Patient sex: M
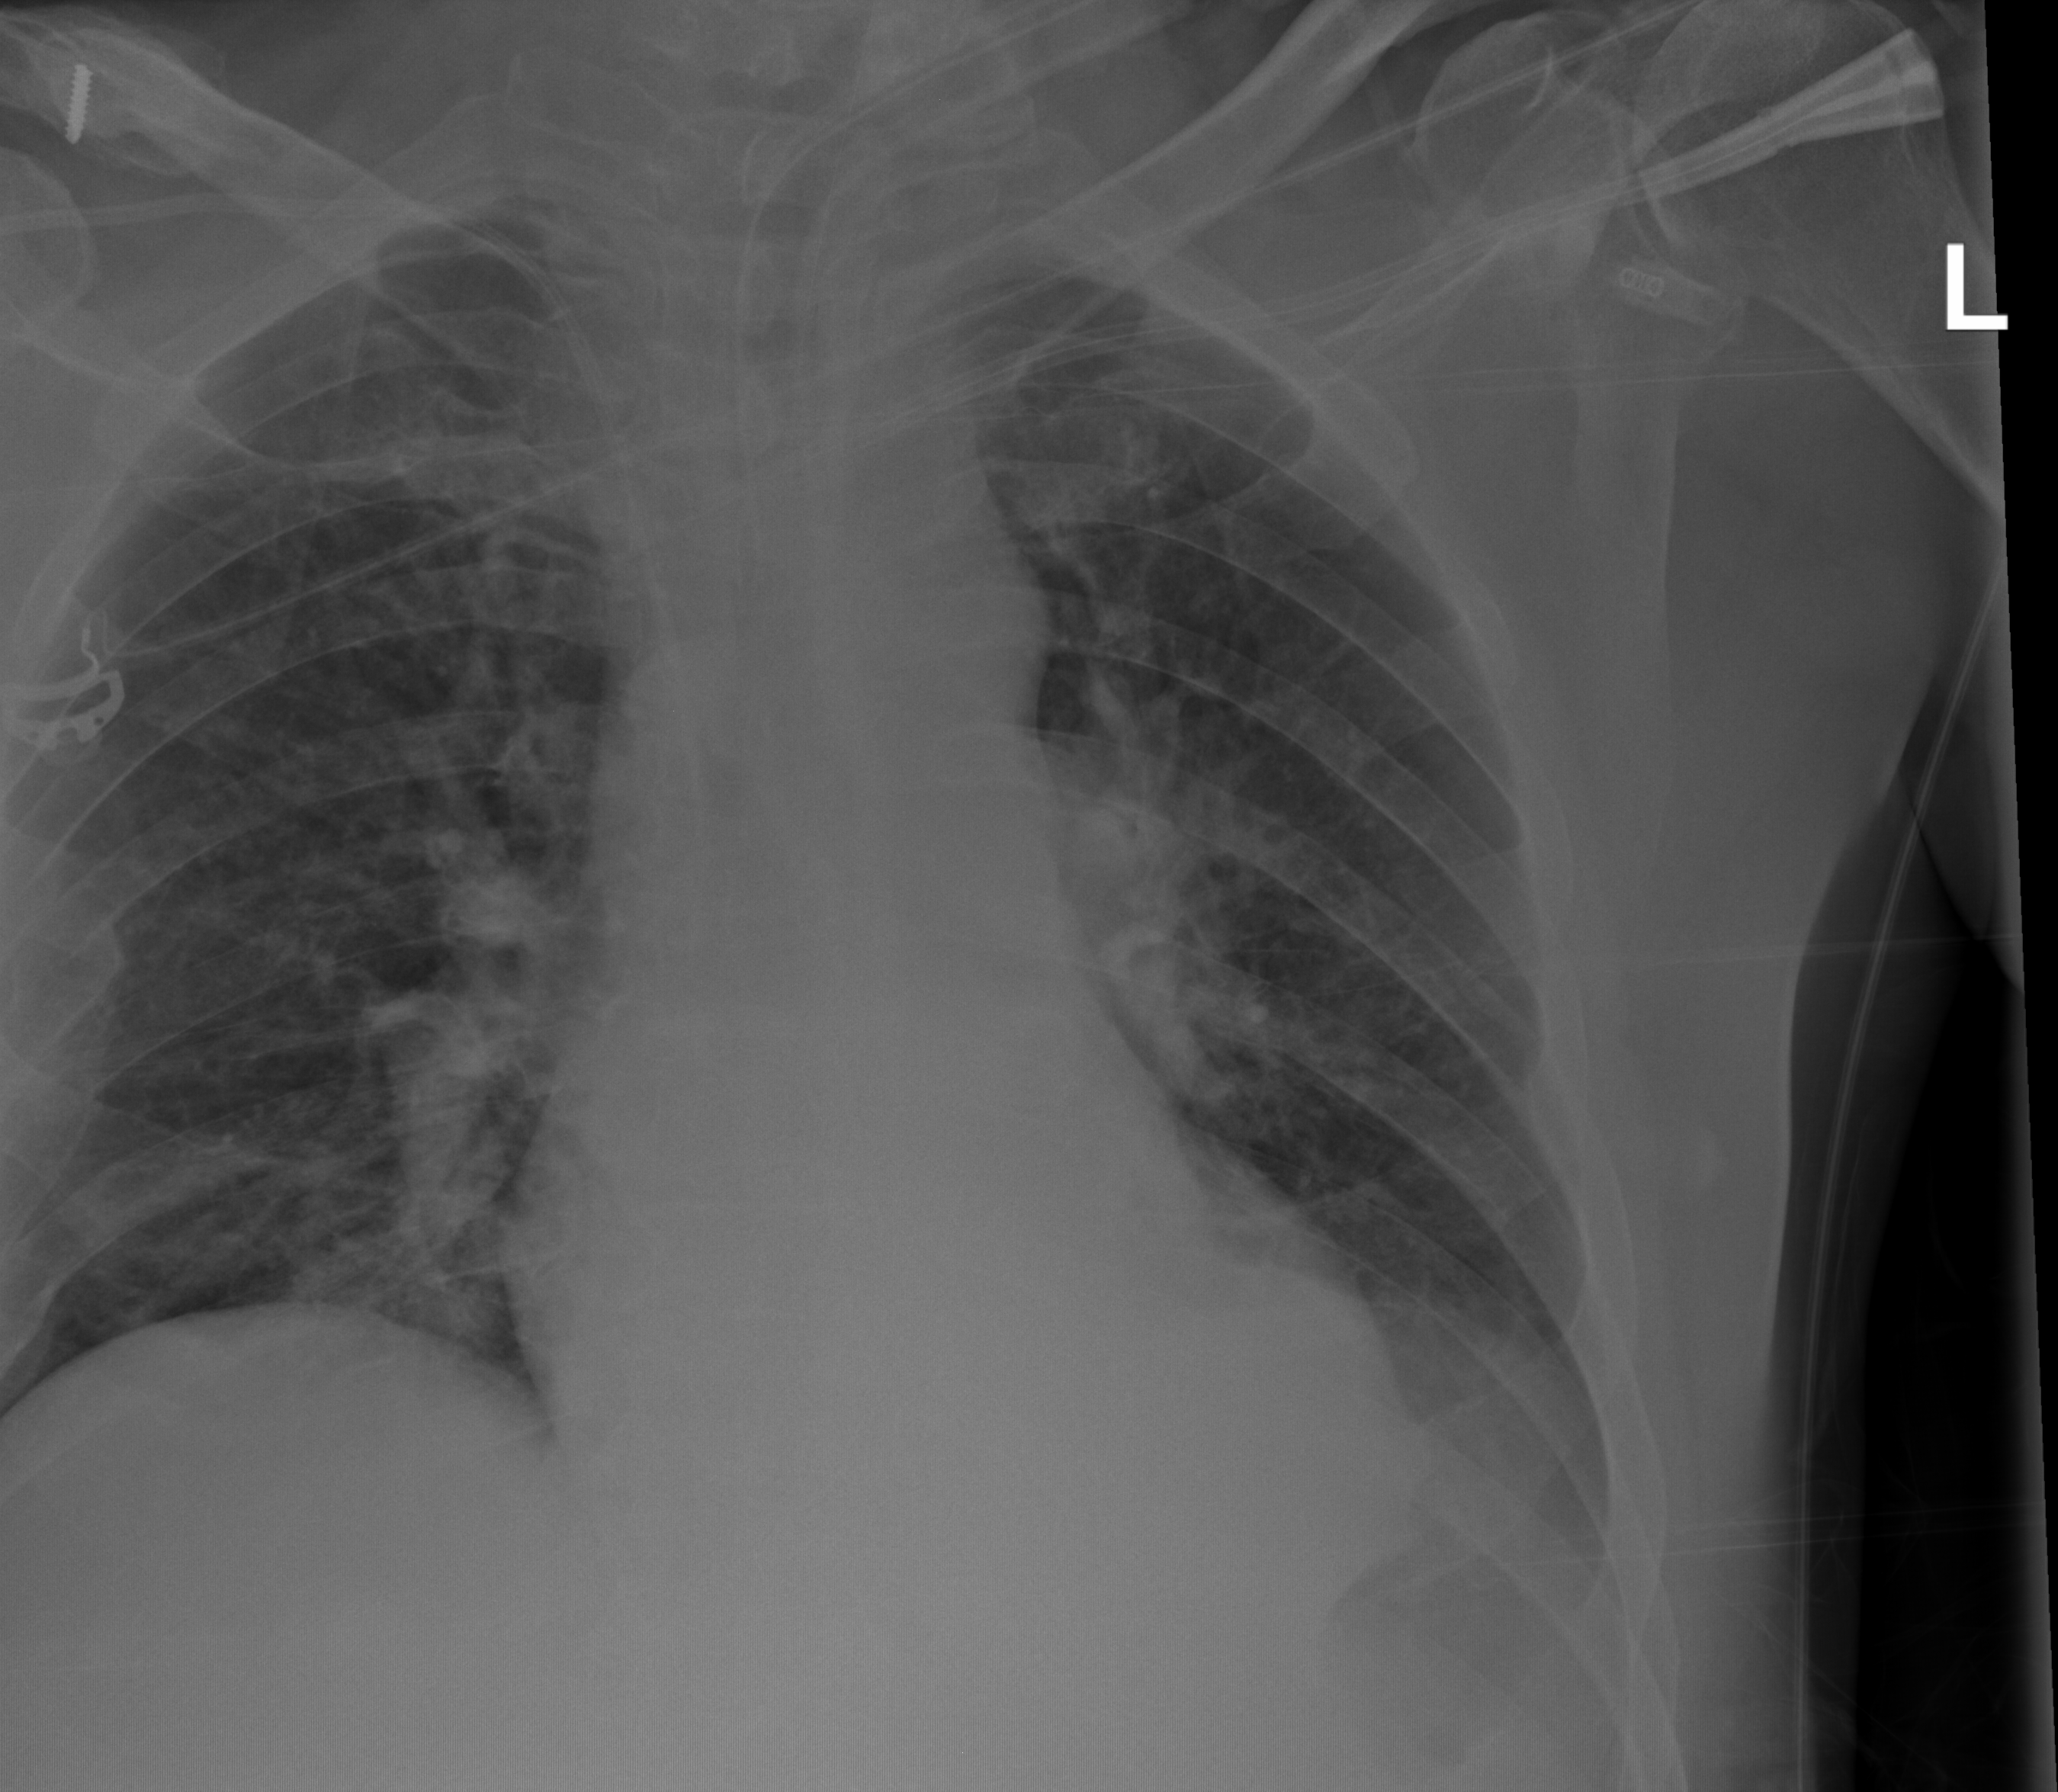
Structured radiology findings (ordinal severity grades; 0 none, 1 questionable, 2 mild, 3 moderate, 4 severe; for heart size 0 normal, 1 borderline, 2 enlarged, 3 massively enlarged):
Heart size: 0
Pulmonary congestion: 1
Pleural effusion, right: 0
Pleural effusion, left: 2
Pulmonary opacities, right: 1
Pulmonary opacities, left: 0
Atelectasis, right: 2
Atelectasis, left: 2